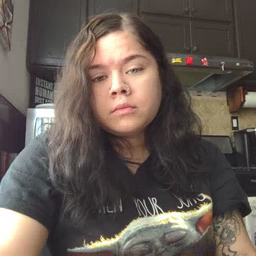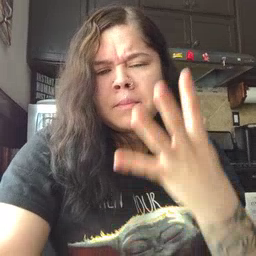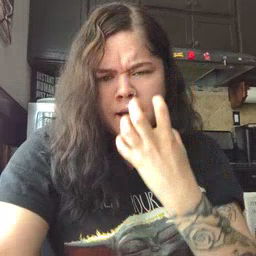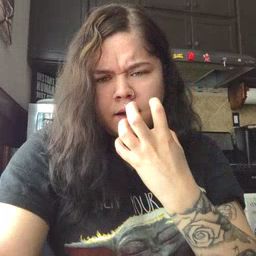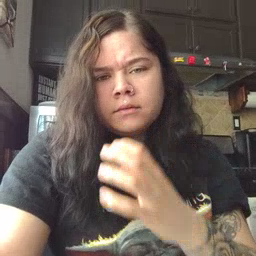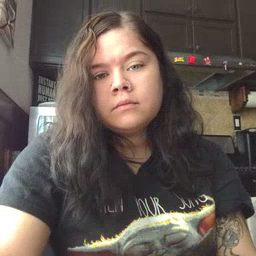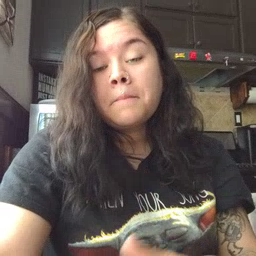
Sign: mad